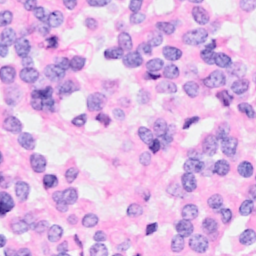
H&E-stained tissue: Breast